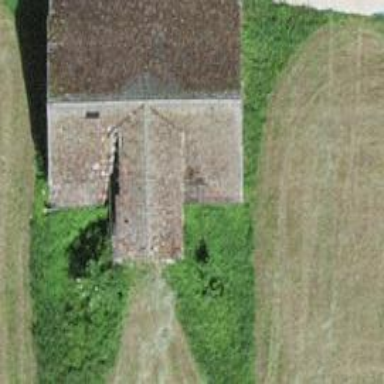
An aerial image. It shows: Shed.